Question: I'm a bit confused using Entity Framework 5. I created two interfaces for my entities:

Then I created the classes like the following:
'''
public class Word : IWord
{
[Key]
[Required]
public int WordId { get; set; }
[Required]
public string Tag { get; set; }
[Required]
public string Translation { get; set; }
[Required]
public char Language { get; set; }
public string Abbreviation { get; set; }
//Foreign Key
public int VocabularyId { get; set; }
//Navigation
public virtual IVocabulary Vocabulary { get; set; }
}
'''
'''
public class Vocabulary : IVocabulary
{
[Key]
[Required]
public int VocabularyId { get; set; }
[Required]
public string Name { get; set; }
public virtual List<IWord> Words { get; set; }
}
'''
And at the end, in my 'DataContext' I wrote:
'''
protected override void OnModelCreating(DbModelBuilder modelBuilder)
{
modelBuilder.Entity<Word>()
.HasRequired(w => w.Vocabulary)
.WithMany(v => v.Words)
.HasForeignKey(w => w.VocabularyId)
.WillCascadeOnDelete(false);
base.OnModelCreating(modelBuilder);
}
'''
And I'm getting this error:
>
I tried to remove the Interfaces and everything is fine ..
Any helps?
Thanks
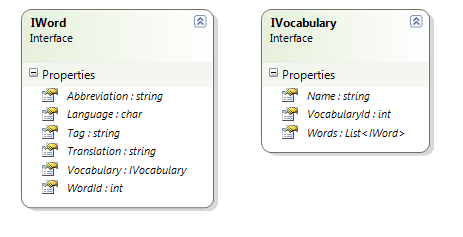
Answer: Entity framework cannot handle interfaces in navigation properties. It doesn't know how to materialize them. So you can keep the interfaces on the types ('class Word : IWord' etc.), but 'Vocabulary.Words' should be an 'ICollection<Word>'.